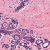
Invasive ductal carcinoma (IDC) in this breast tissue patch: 0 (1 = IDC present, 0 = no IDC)